Question: I have a media query and corresponding CSS that sets up a toolset on the right side of the screen in the case for desktop users and on the bottom for mobile. However, it overrides the CSS properties and assigns 0 to both "left" and "right". What I am doing wrong? Please see the screenshot from firebug below.

Here are my media tags:
'''
/*
- Binds all layouts together with imports and mediaqueries.
*/
//@import "libs/reset.less";
@import "mediaqueries/global.less";
@import "mediaqueries/desktop.less";
@import "mediaqueries/mobile.less";
@media only screen and (min-width: 480px) {
.mqMobile; /* Use mix-in to make sure that the styles are expanded inside the mediaquery */
}
@media only screen and (min-width: 992px) {
.mqDesktop; /* Use mix-in to make sure that the styles are expanded inside the mediaquery */
}
'''
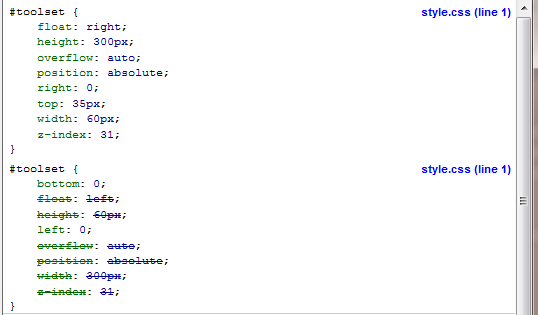
Answer: For the mobile media query, use 'right: auto'. This should override the normal CSS, and switch the 'right' property from '0' without actually specifying a specific value. For example:
'''
@media only screen and (min-width: 480px) {
.mqMobile {
left: 0;
right: auto;
}
}
'''